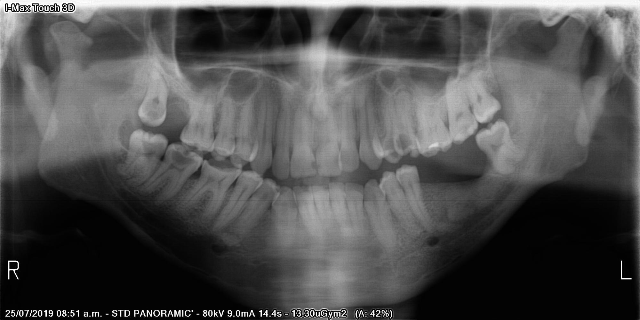
adult